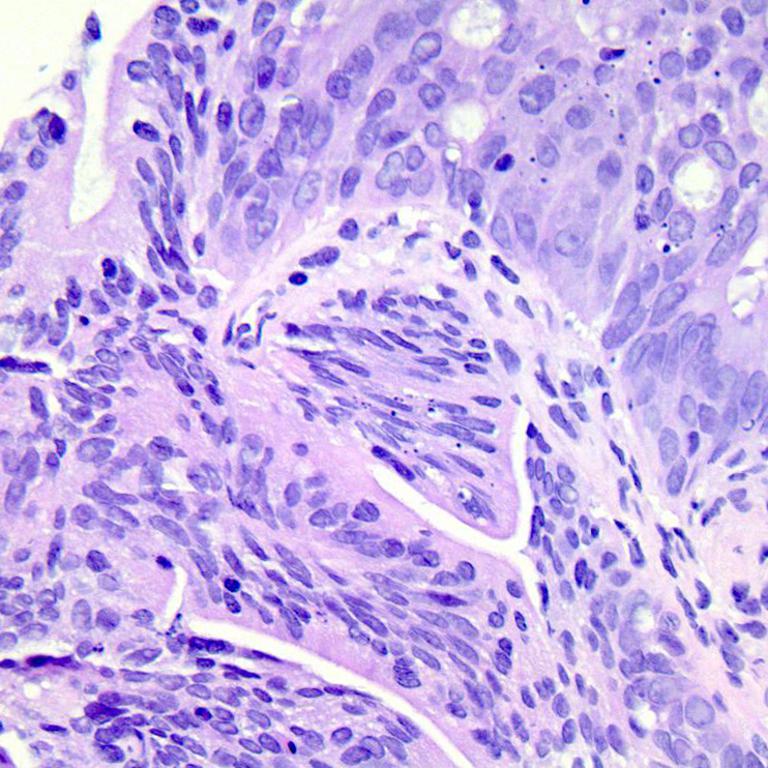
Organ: colon
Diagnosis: adenocarcinomas